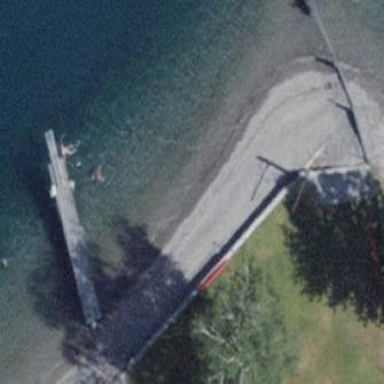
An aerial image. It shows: Beautiful beach with natural surroundings.